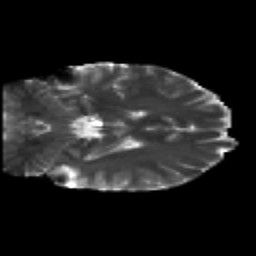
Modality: T2w
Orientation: coronal
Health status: healthy
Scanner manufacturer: siemens
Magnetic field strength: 3 T
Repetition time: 12 s
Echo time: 0.092 s